Question: I run client code inside my application, much like a WebServer deploys/undeploys WebApps.
So I created a custom 'ClassLoader' that gets discarded to get rid of the client code. However, this doesn't work properly. When executing and analyzing with <URL>, I can see that the objects and the classloader are never garbage collected:
Somehow the problem seems to be related to the 'ThreadPoolExecutor', which implements a 'finalize()' method. It was mentioned <URL>, the Finalizer thread is not busy but waiting for new work to arrive:
'''
"Finalizer" daemon prio=5 tid=0x00007fdb1484f800 nid=0x2603 in Object.wait() [0x000000010aaf6000]
java.lang.Thread.State: WAITING (on object monitor)
at java.lang.Object.wait(Native Method)
- waiting on <0x000000079aaadf10> (a java.lang.ref.ReferenceQueue$Lock)
at java.lang.ref.ReferenceQueue.remove(ReferenceQueue.java:135)
- locked <0x000000079aaadf10> (a java.lang.ref.ReferenceQueue$Lock)
at java.lang.ref.ReferenceQueue.remove(ReferenceQueue.java:151)
at java.lang.ref.Finalizer$FinalizerThread.run(Finalizer.java:177)
Locked ownable synchronizers:
- None
'''
JavaDoc of 'ReferenceQueue.remove(ReferenceQueue.java:135)':
'''
Removes the next reference object in this queue, blocking until either
one becomes available or the given timeout period expires.
'''
Any ideas what can cause this problem and what to do about it? Every input is highly appreciated!
We are using jdk1.7.0_09.jdk, so I guess it has nothing to do with <URL>.
When I let the application run long enough (and execute and discard enough client code) I do get OutOfMemoryErrors, so the VM should garbage collect the classes. Also, using the '-verbose:gc' flag, I see the following log output after the classes should be ready for finalization and just before taking the HeapDump:
'''
[Full GC 57007K->52790K(149544K), <PHONE> secs]
'''
Which means, that a full GC just took place.
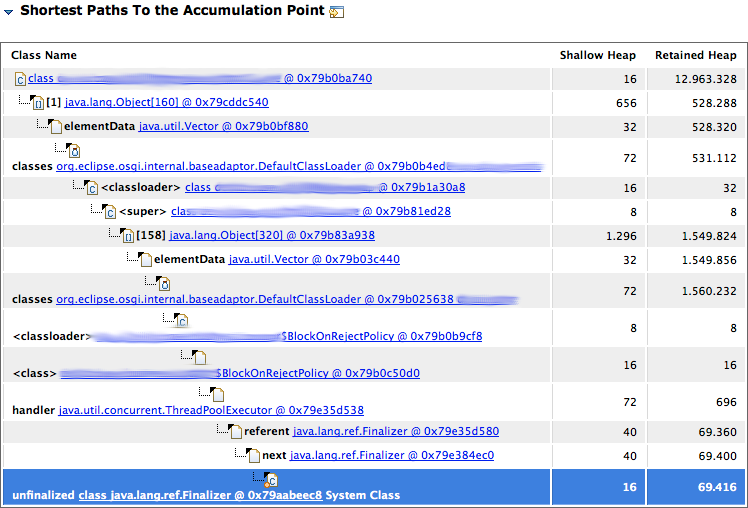
Answer: After trying everything else, I updated the JDK and ... now the problem is gone. Now we are using 'jdk1.7.0_51' instead of 'jdk1.7.0_09'.
Hope this helps someone...